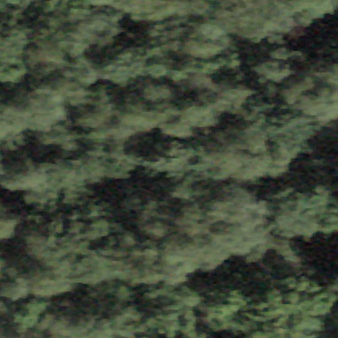
Label: other